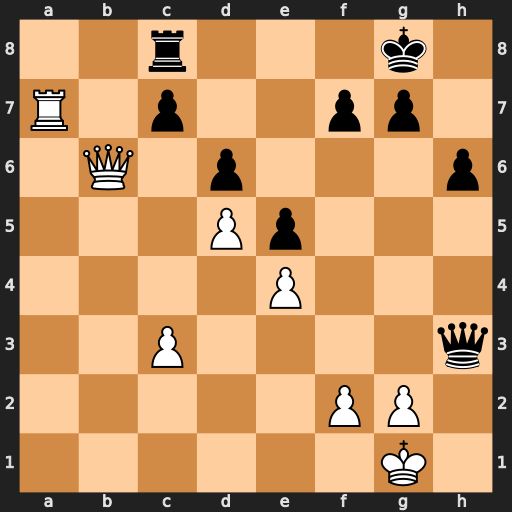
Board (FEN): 2r3k1/R1p2pp1/1Q1p3p/3Pp3/4P3/2P4q/5PP1/6K1
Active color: w
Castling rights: -
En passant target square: -
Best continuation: Rxc7 Qd3 Rxc8+